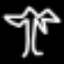
Label: palm tree